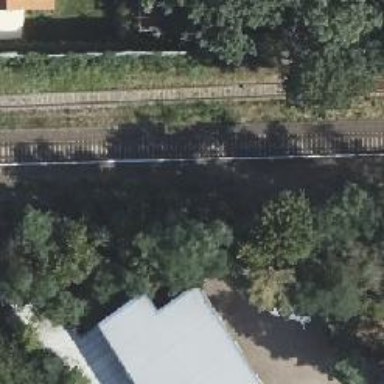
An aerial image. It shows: Solitary milestone along the railway.